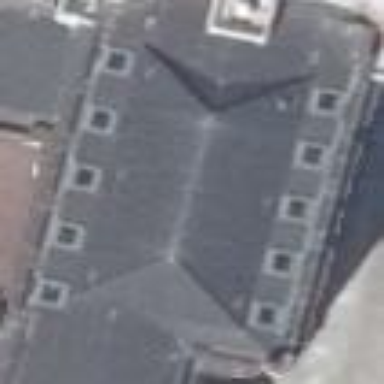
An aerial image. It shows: Building with hipped roof design.